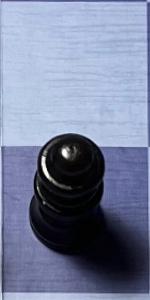
Label: Queen_Black